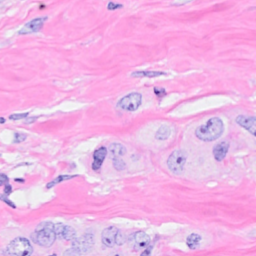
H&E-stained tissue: Breast